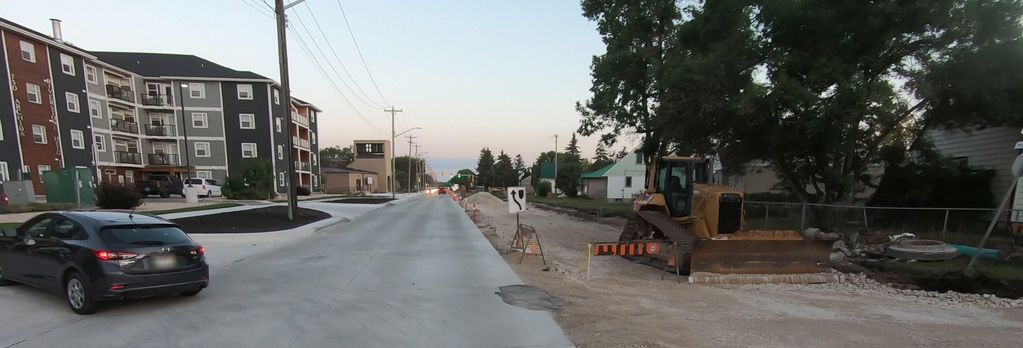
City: winnipeg